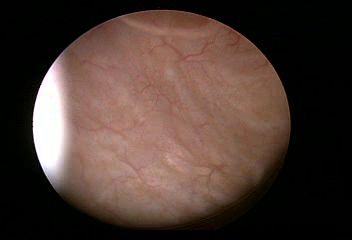
Modality: WLC
Class: Foreign bodies
Subclass: AirBubble
Bladder cancer association: No
Annotated structures: Air bubble